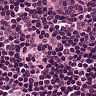
Metastatic tissue present: no